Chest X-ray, PA view. Patient: 49 years old, sex F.
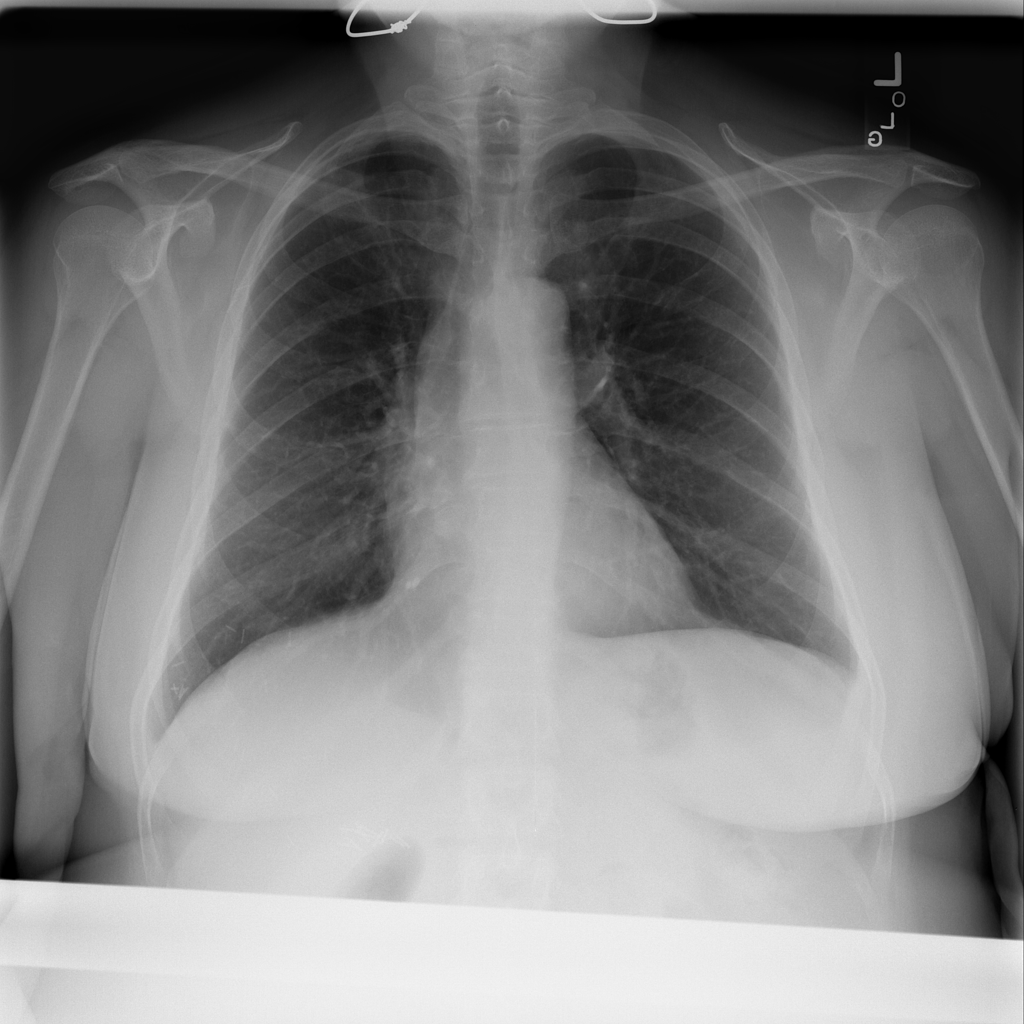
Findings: No Finding